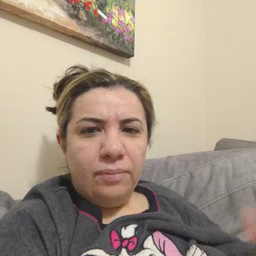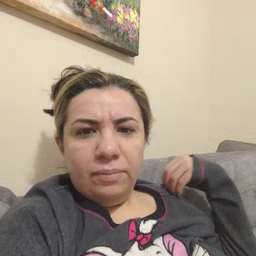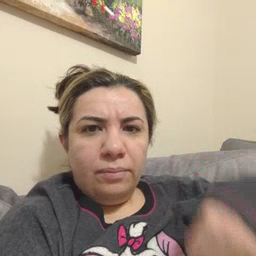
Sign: jacket